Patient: sex M, age 55
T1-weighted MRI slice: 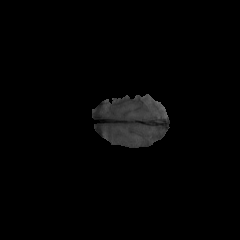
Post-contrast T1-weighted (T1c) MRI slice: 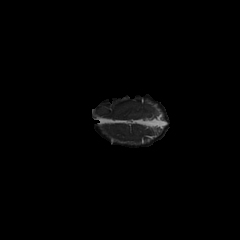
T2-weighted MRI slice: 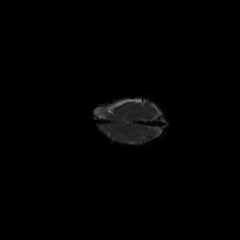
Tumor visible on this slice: no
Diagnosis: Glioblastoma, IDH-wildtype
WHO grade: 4